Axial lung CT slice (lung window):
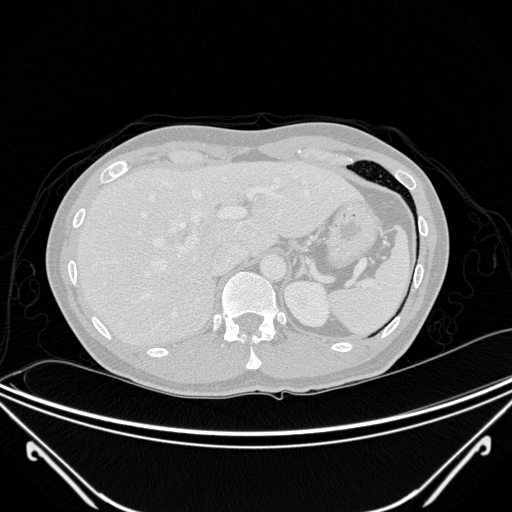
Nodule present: no